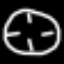
Label: clock